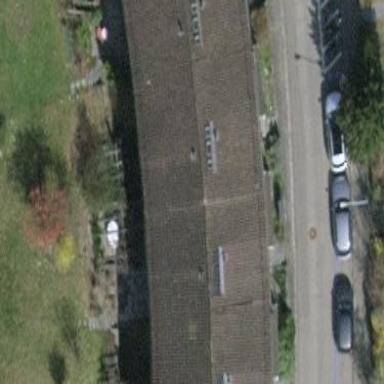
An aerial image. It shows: Gabled roof house.